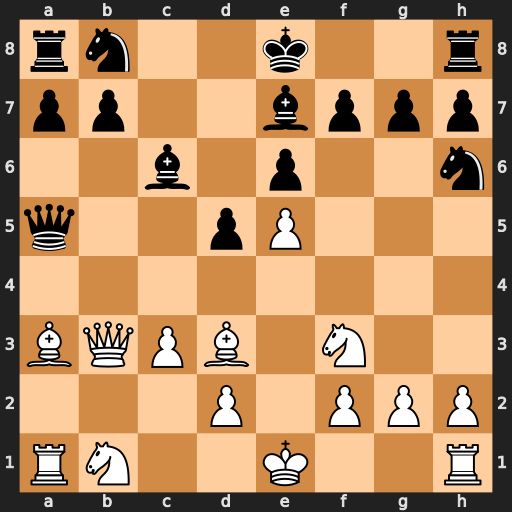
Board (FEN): rn2k2r/pp2bppp/2b1p2n/q2pP3/8/BQPB1N2/3P1PPP/RN2K2R
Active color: w
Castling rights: KQkq
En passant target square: -
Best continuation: Bxe7 Qxa1 Ba3